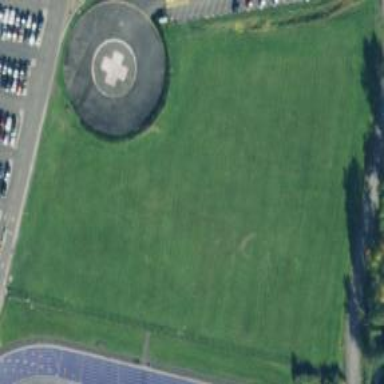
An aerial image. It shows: Recreation ground.